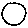
Label: circle